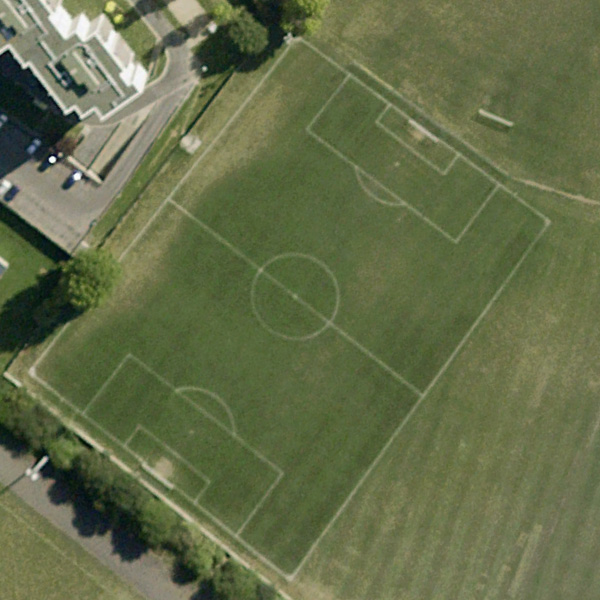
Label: Playground